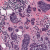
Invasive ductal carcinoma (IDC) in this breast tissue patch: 1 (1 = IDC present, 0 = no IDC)